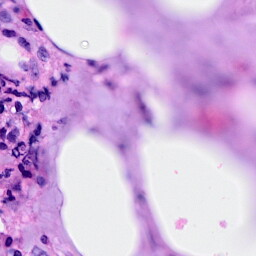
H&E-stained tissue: Breast